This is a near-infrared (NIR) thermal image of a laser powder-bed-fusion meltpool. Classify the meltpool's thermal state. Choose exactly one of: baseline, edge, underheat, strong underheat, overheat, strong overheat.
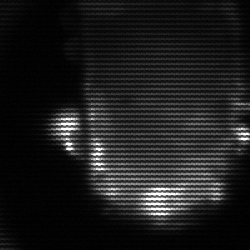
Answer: baseline